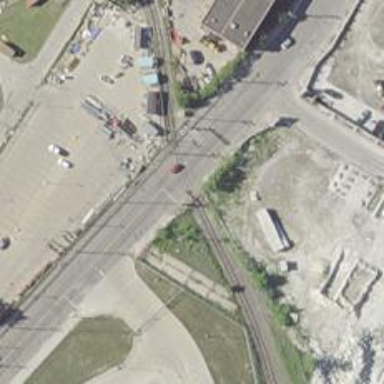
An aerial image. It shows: Crossing for the railway.